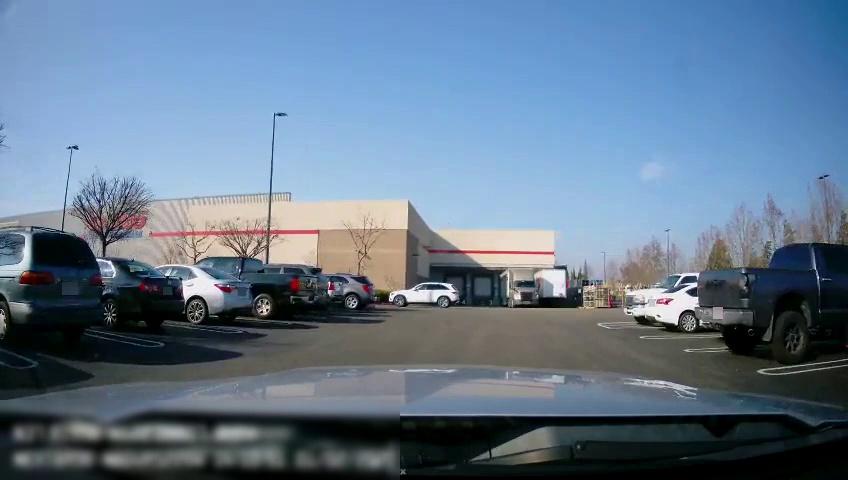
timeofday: Day
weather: Sunny
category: Drivable Space
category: Vehicles | Truck
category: Vehicles | SUV
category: Vehicles | Truck
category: Vehicles | Car
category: Vehicles | Truck
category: Vehicles | Truck
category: Vehicles | SUV
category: Vehicles | Car
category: Vehicles | Car
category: Vehicles | Truck
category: Vehicles | SUV
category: Vehicles | Truck
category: Vehicles | SUV